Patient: sex F, age 36
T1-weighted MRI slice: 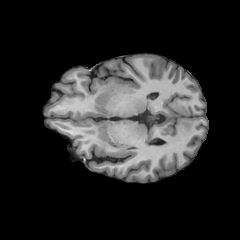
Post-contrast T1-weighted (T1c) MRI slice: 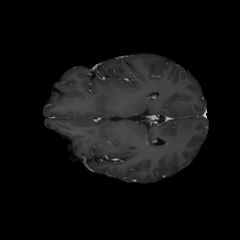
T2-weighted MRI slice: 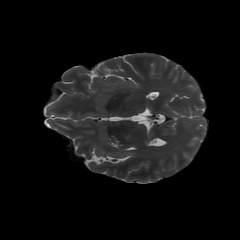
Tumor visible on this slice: no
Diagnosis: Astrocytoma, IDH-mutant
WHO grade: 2